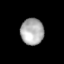
Tissue: lung
Cell type: Others
Senescence score: 0.2386
Nuclear area (px): 601
Mean DAPI intensity: 172.72